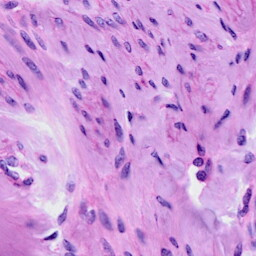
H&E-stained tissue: Cervix